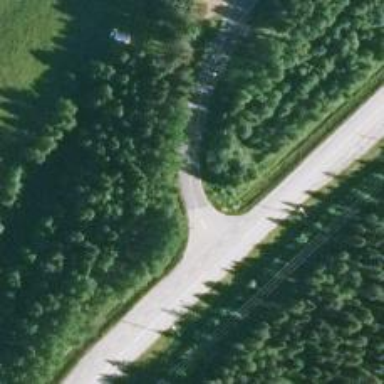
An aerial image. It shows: Road with "give way" sign.